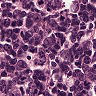
Metastatic tissue present: no